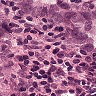
Metastatic tissue present: yes